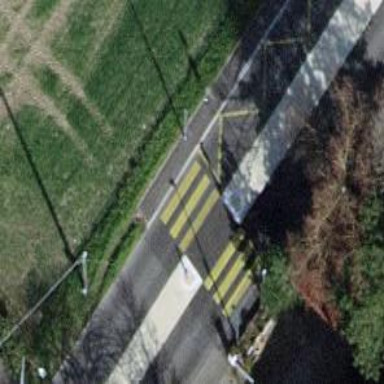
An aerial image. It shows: Uncontrolled zebra crossing with pedestrian island.